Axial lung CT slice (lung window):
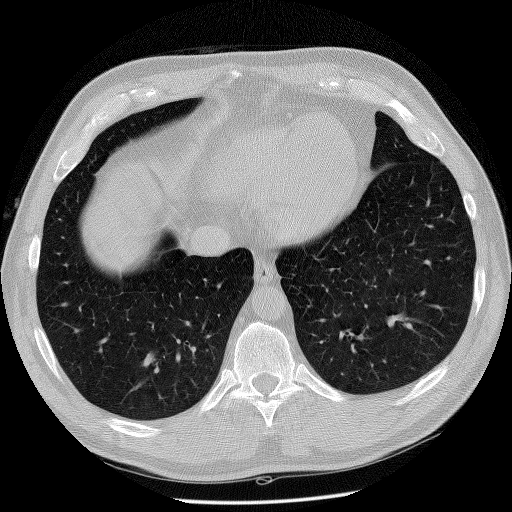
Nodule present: no